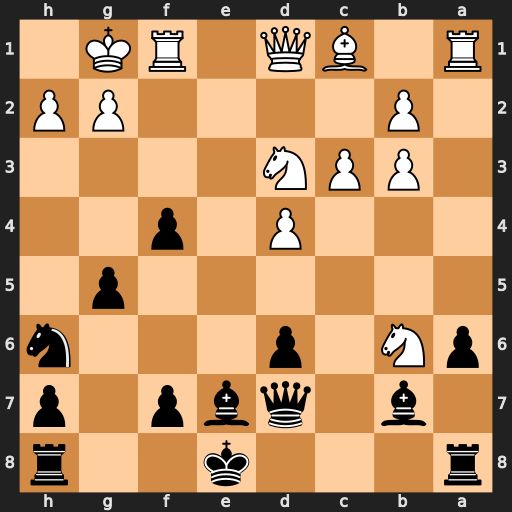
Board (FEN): r3k2r/1b1qbp1p/pN1p3n/6p1/3P1p2/1PPN4/1P4PP/R1BQ1RK1
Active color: b
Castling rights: kq
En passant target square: -
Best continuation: Qc6 Rf2 Qxb6